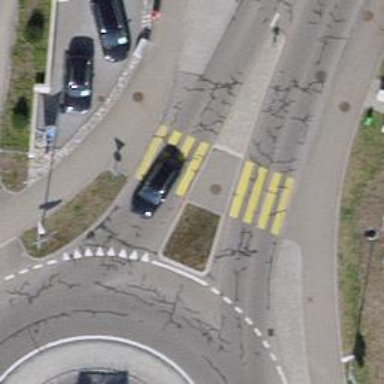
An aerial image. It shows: Uncontrolled zebra crossing with central island.